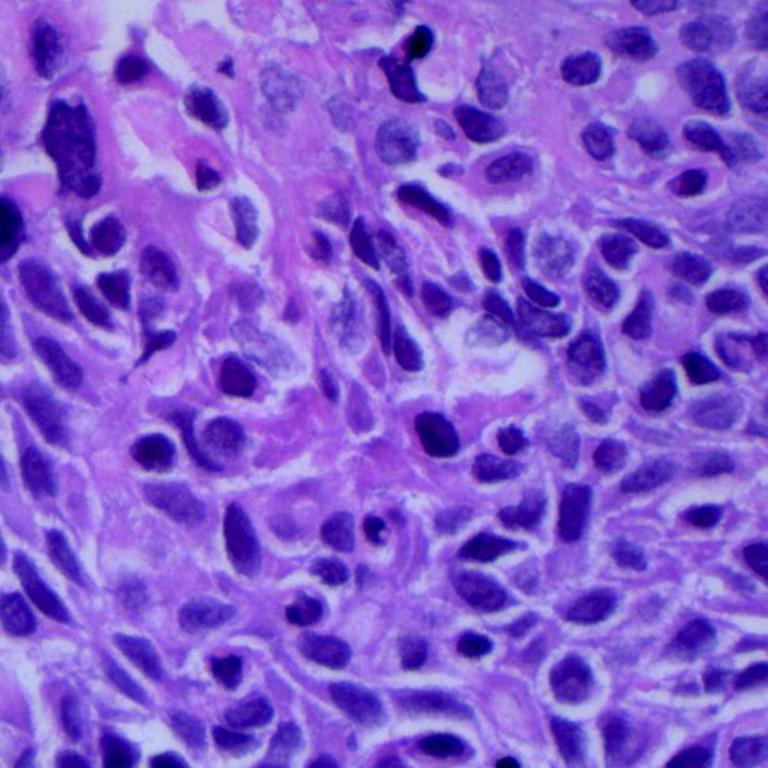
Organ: lung
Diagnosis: squamous carcinomas